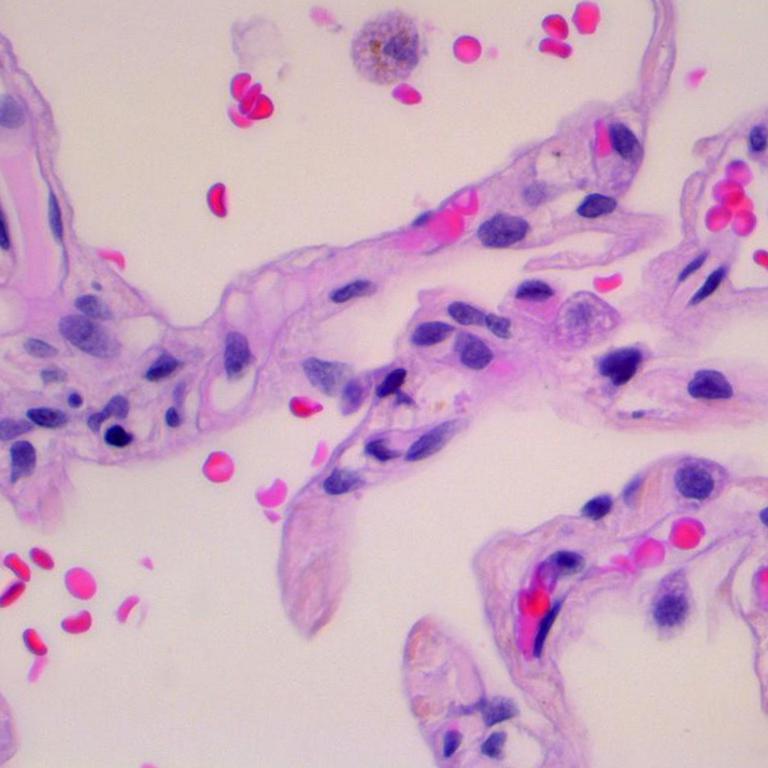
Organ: lung
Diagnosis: benign